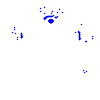
Particle: pion